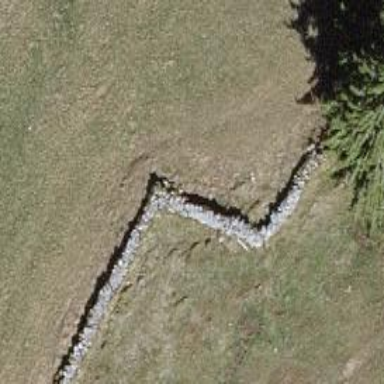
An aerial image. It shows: Wall is shown in the image.